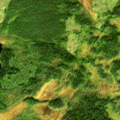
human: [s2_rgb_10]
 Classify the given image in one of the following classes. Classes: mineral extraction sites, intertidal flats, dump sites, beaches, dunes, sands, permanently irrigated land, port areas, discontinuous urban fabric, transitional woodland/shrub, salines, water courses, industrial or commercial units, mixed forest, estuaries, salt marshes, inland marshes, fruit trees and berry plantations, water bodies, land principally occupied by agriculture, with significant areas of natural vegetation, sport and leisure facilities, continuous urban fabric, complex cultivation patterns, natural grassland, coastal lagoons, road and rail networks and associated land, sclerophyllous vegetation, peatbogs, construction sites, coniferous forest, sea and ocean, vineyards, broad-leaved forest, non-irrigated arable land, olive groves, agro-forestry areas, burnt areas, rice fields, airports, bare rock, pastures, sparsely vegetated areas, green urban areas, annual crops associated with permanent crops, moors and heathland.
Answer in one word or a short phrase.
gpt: coniferous forest, transitional woodland/shrub, peatbogs